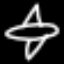
Label: airplane